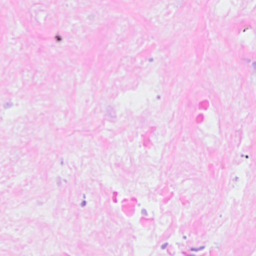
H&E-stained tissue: Breast